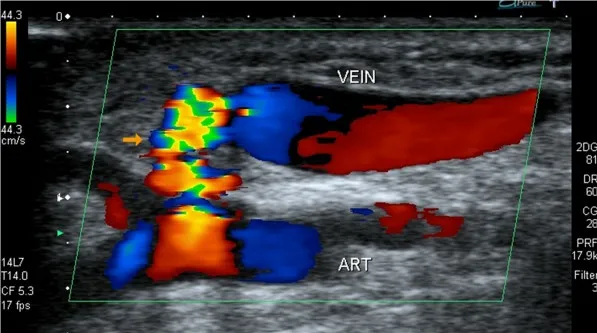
An ultrasound scan of the right radial artery revealed the arteriovenous fistula seen as turbulent high velocity flow (orange arrow) between the vein and the radial artery (ART).
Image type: radiology (ultrasound)